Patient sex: M
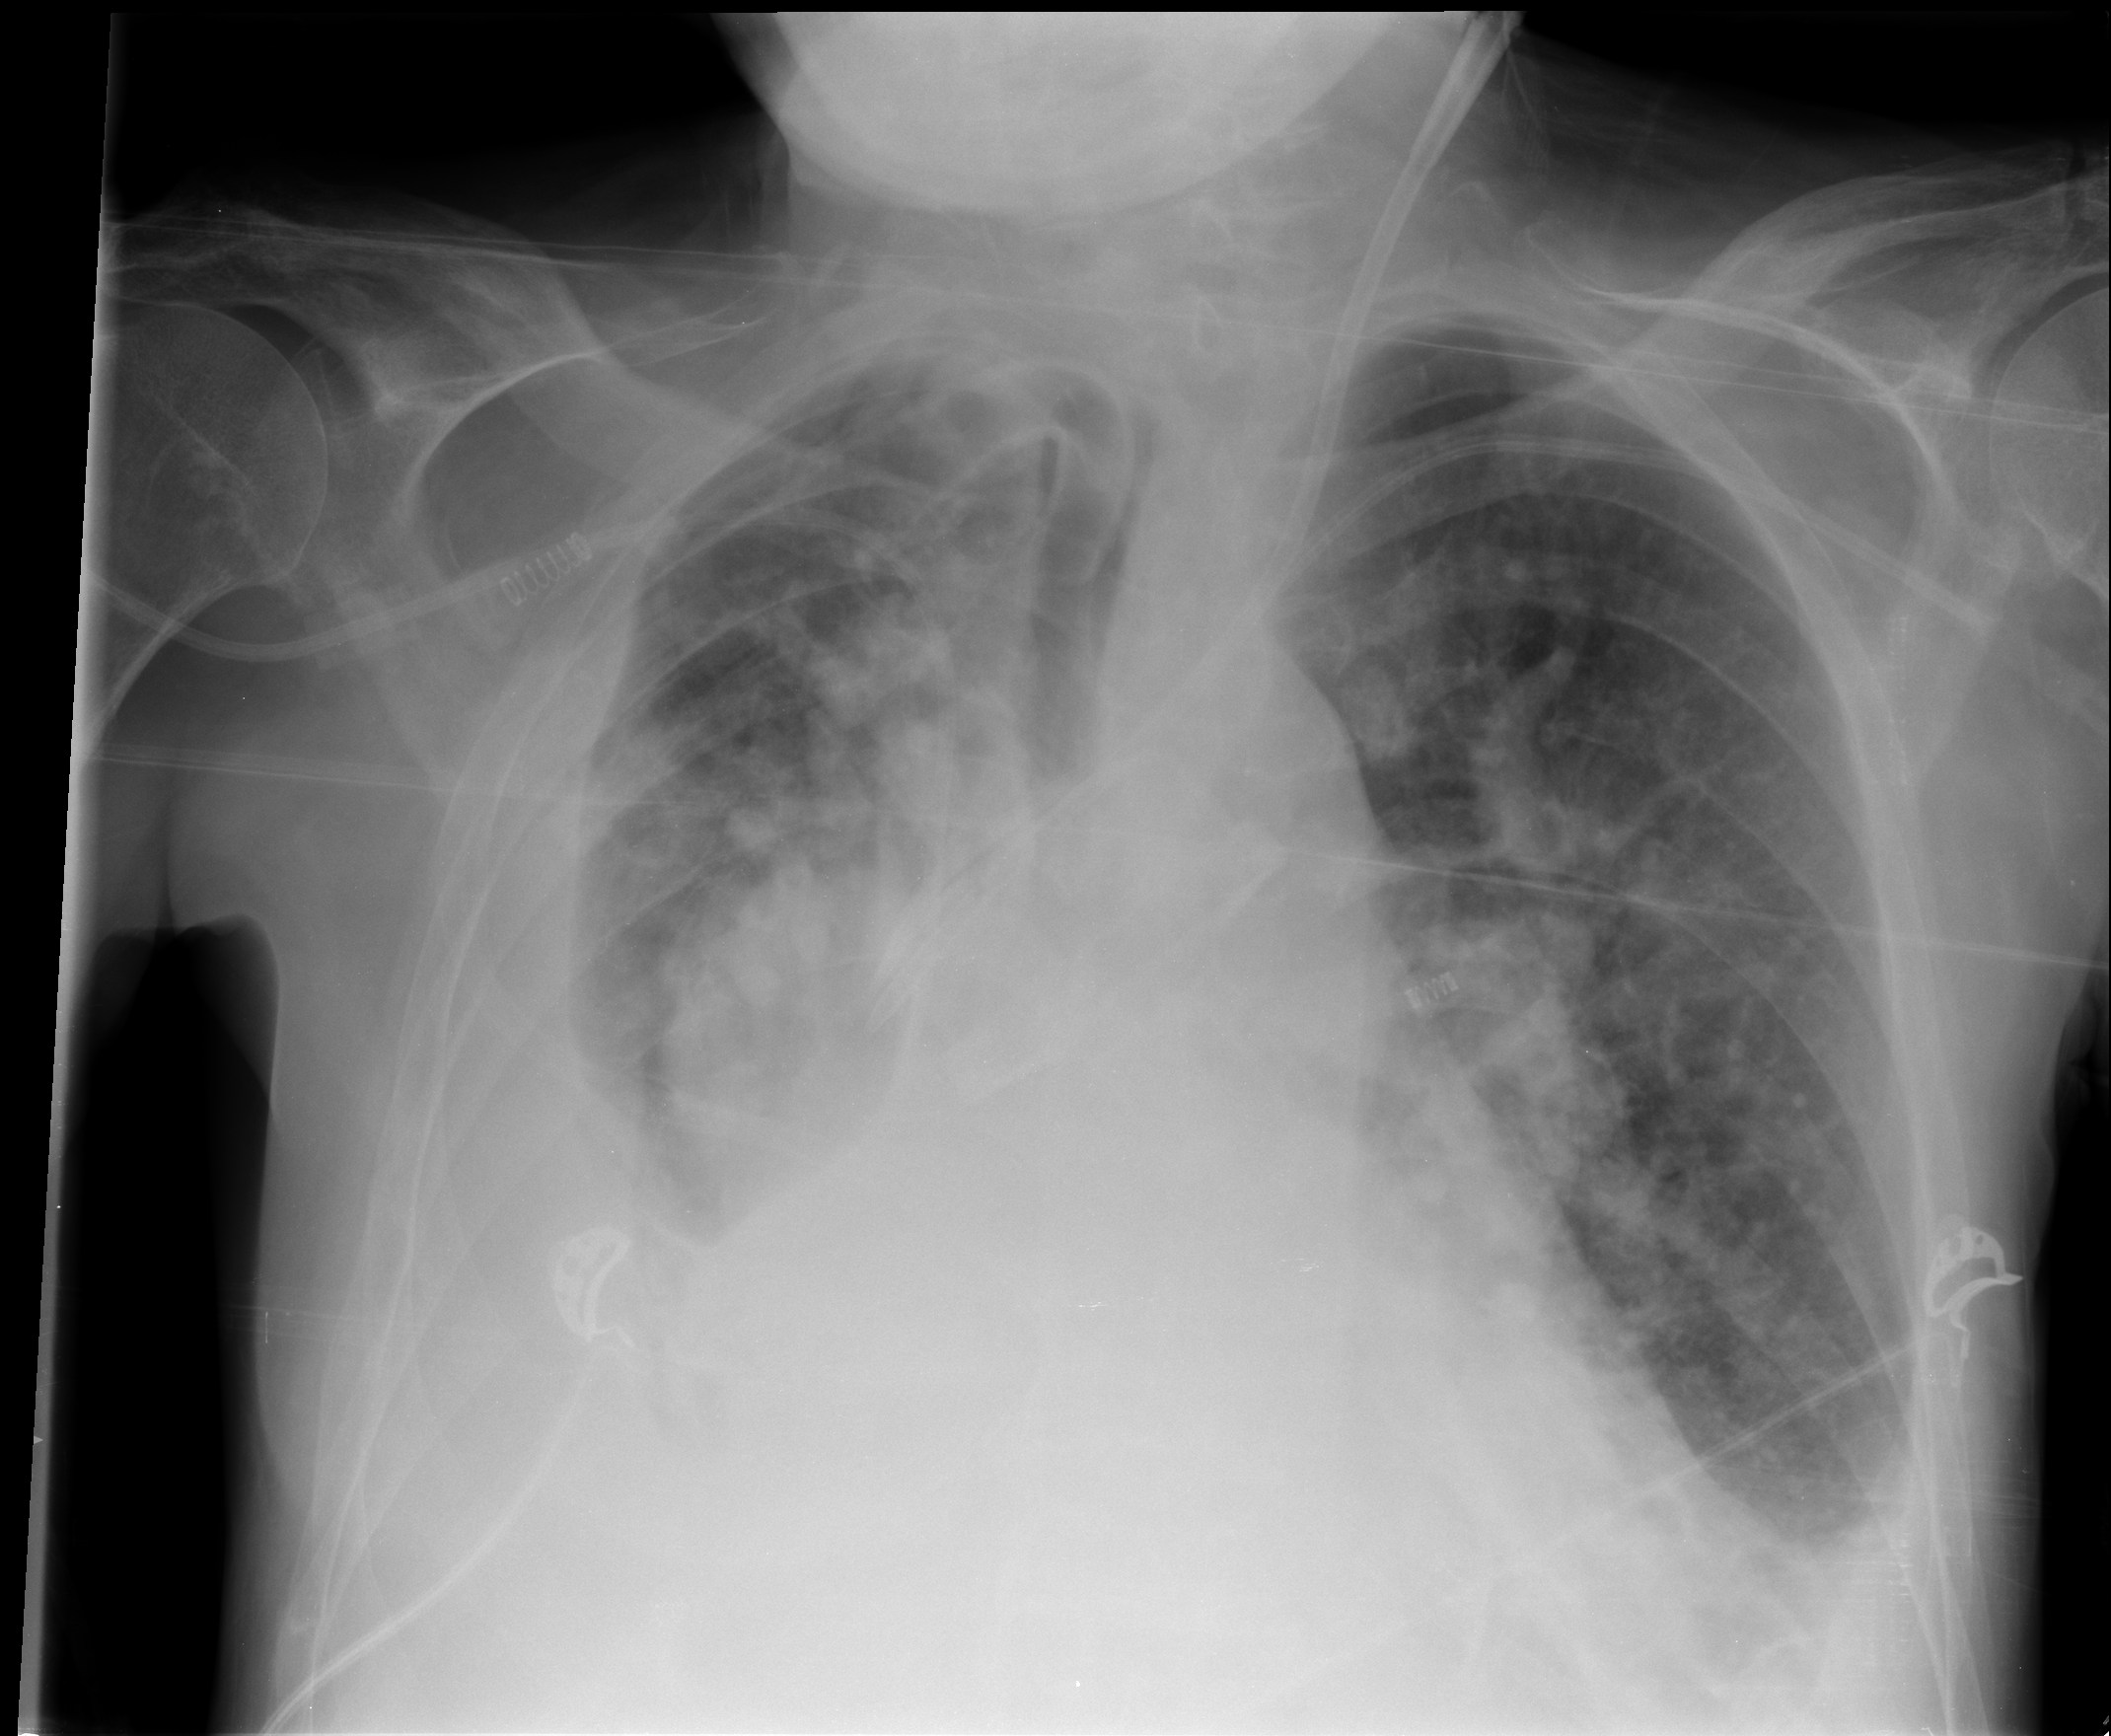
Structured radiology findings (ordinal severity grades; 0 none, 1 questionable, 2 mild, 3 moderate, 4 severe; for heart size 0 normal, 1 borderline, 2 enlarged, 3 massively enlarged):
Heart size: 2
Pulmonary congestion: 3
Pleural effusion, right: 3
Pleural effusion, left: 2
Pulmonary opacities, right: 3
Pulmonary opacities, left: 2
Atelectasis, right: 3
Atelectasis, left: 3